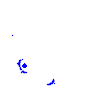
Particle: pion